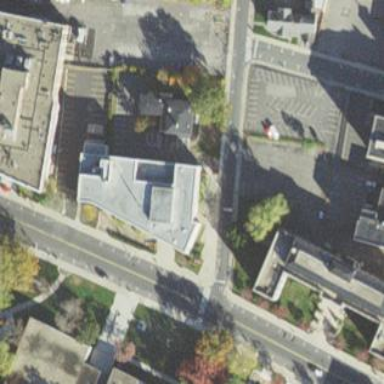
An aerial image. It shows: Courthouse building.